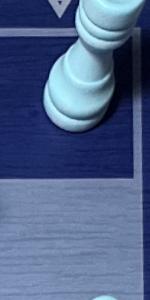
Label: Empty